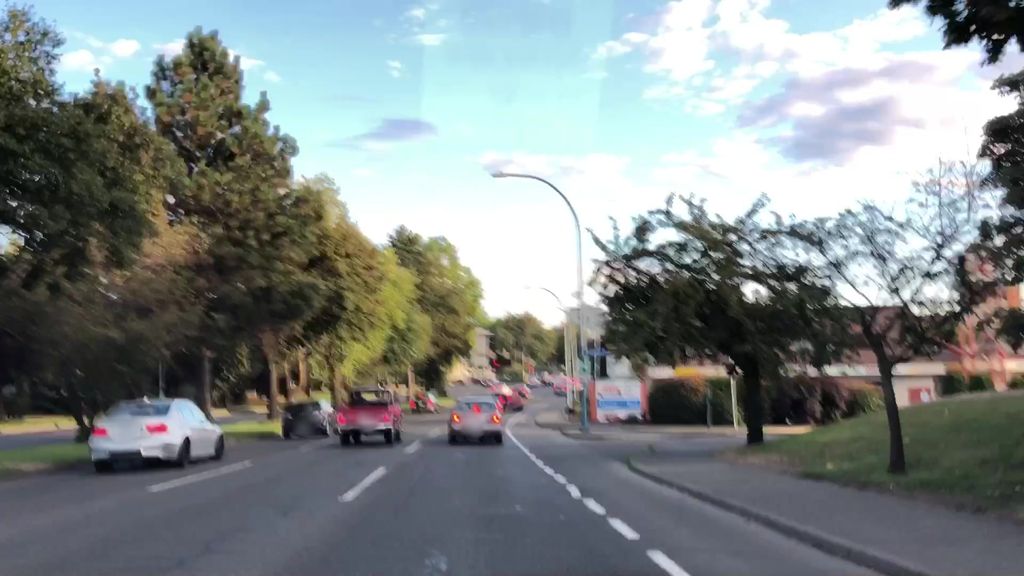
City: victoria